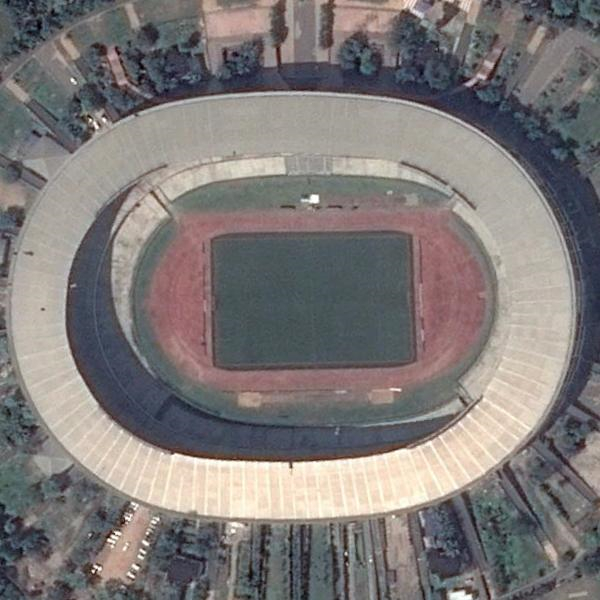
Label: Stadium